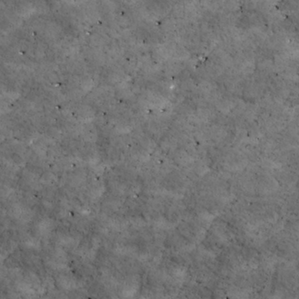
Label: non_frost